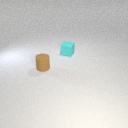
small brown rubber cylinder to the left of small cyan rubber cube